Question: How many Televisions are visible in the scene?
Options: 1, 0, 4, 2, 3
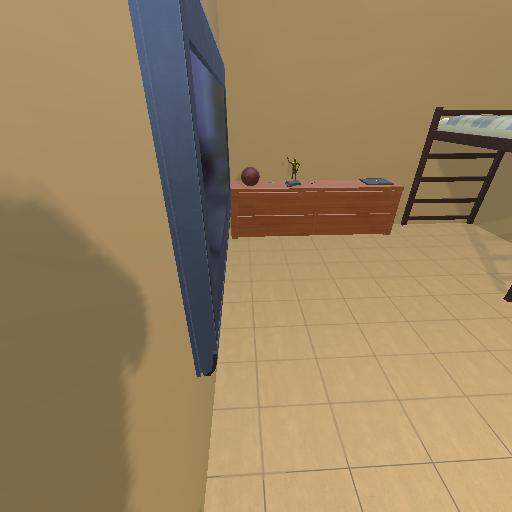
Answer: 1